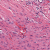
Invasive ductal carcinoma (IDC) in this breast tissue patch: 0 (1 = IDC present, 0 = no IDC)